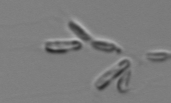
Label: Dinobryon